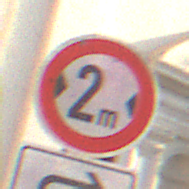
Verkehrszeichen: TatsaechlicheBreite2
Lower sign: RichtungsangabeDurchPfeile5
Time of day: MorningAfternoon
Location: Outdoor (Urban)
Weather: Clear
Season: NotSpecified
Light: Natural